某企业要设计一款由同底等高的圆柱和圆锥组成的油罐（如图），设计要求：圆锥和圆柱的总高度与圆柱的底面半径相等，均为 \(10\ \text{m}\)。

（1）已知制作这种油罐的材料单价为 \(1\) 万元/\(\text{m}^2\)，则制作一个油罐所需费用为多少万元？（\(\pi\) 取 \(3.14\)，结果精确到 \(0.01\) 万元）
（2）已知该油罐的储油量为 \(0.95\) 吨/\(\text{m}^3\)，则一个油罐可储存多少吨油？（\(\pi\) 取 \(3.14\)，结果精确到 \(0.01\) 吨）
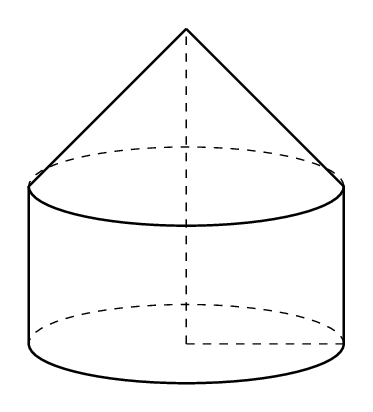
【解答】
\textbf{【答案】}（1）\(\boldsymbol{979.56}\) 万元；（2）\(\boldsymbol{1989.68}\) 吨。
\textbf{【分析】} 由题意知，求得圆柱和圆锥的高以及圆锥的母线长；
（1）求得组合体的表面积，从而求得造价；
（2）求得组合体体积，从而求得储油量。
\textbf{【详解】} 由题意知，圆柱和圆锥的底面半径 \(r = 10\ \text{m}\)，圆柱和圆锥的高均为 \(h = 5\ \text{m}\)；
则圆锥的母线长 \(l = \sqrt{5^2 + 10^2} = 5\sqrt{5}\)，
---
（1）由上知，组合体的表面积为：
\[
\begin{aligned}
S &= 2\pi r \cdot h + \pi r^2 + \frac{1}{2} \cdot 2\pi r \cdot l \\
&= 2\pi \times 10 \times 5 + \pi \times 10^2 + \frac{1}{2} \times 2\pi \times 10 \times 5\sqrt{5} \\
&= (200 + 50\sqrt{5})\pi,
\end{aligned}
\]
则总造价为 \((200 + 50\sqrt{5})\pi \times 1 \approx 979.56\) 万元；
---
（2）组合体的体积为：
\[
\begin{aligned}
V &= \pi r^2 h + \frac{1}{3} \cdot \pi r^2 \cdot h \\
&= \pi \times 10^2 \times 5 + \frac{1}{3} \cdot \pi \times 10^2 \times 5 \\
&= \frac{2000\pi}{3},
\end{aligned}
\]
又储油量为 \(0.95\) 吨/\(\text{m}^3\)，则一个油罐可以储存油量为：
\[
\frac{2000\pi}{3} \times 0.95 \approx 1989.68\ \text{吨}
\]